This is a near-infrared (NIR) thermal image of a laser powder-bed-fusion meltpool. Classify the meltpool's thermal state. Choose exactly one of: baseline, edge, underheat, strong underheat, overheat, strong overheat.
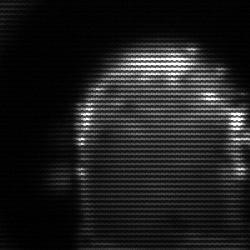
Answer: baseline